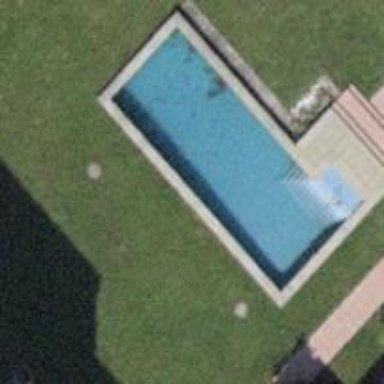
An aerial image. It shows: Swimming pool located in leisure land.